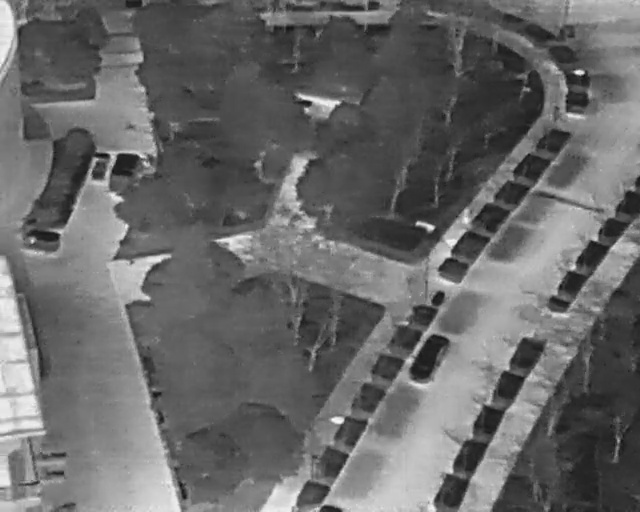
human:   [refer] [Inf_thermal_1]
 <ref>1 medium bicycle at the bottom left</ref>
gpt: <box>[[6, 85, 8, 92, 178]]</box>

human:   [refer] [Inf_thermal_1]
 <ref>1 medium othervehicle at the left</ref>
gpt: <box>[[15, 30, 22, 35, 11]]</box>

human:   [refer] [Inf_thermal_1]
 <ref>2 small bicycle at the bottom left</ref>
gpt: <box>[[7, 90, 9, 95, 178], [9, 96, 10, 101, 2]]</box>